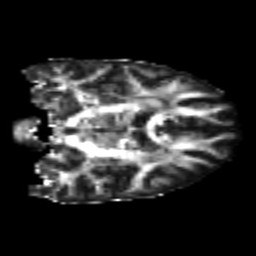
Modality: FA
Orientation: coronal
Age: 26
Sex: male
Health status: healthy
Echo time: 0.074 s